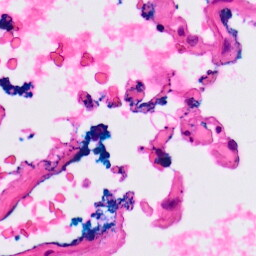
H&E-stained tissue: Lung